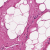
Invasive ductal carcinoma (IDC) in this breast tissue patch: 0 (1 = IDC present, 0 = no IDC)